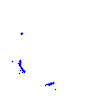
Particle: kaon